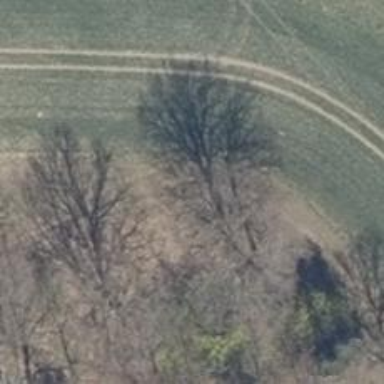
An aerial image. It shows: Hunting stand.